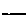
Label: line